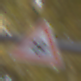
Verkehrszeichen: SchneeOderEisglaette
Umgebung: Outdoor, Suburban
Tageszeit: MorningAfternoon
Wetter: PartlyCloudy
Licht: Natural
Jahreszeit: NotSpecified
Kontrast: MediumContrast